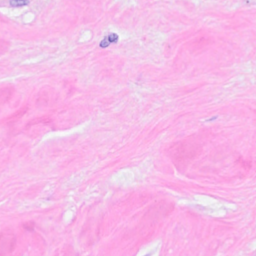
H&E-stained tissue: Breast